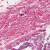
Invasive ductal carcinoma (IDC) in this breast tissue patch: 0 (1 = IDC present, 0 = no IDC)